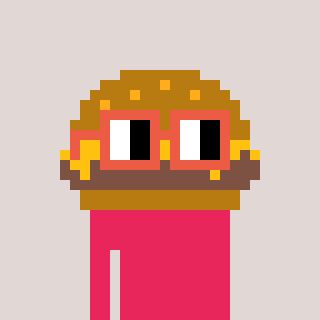
a pixel art character with square orange glasses, a burger-shaped head and a redpinkish-colored body on a warm background